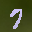
Label: 7